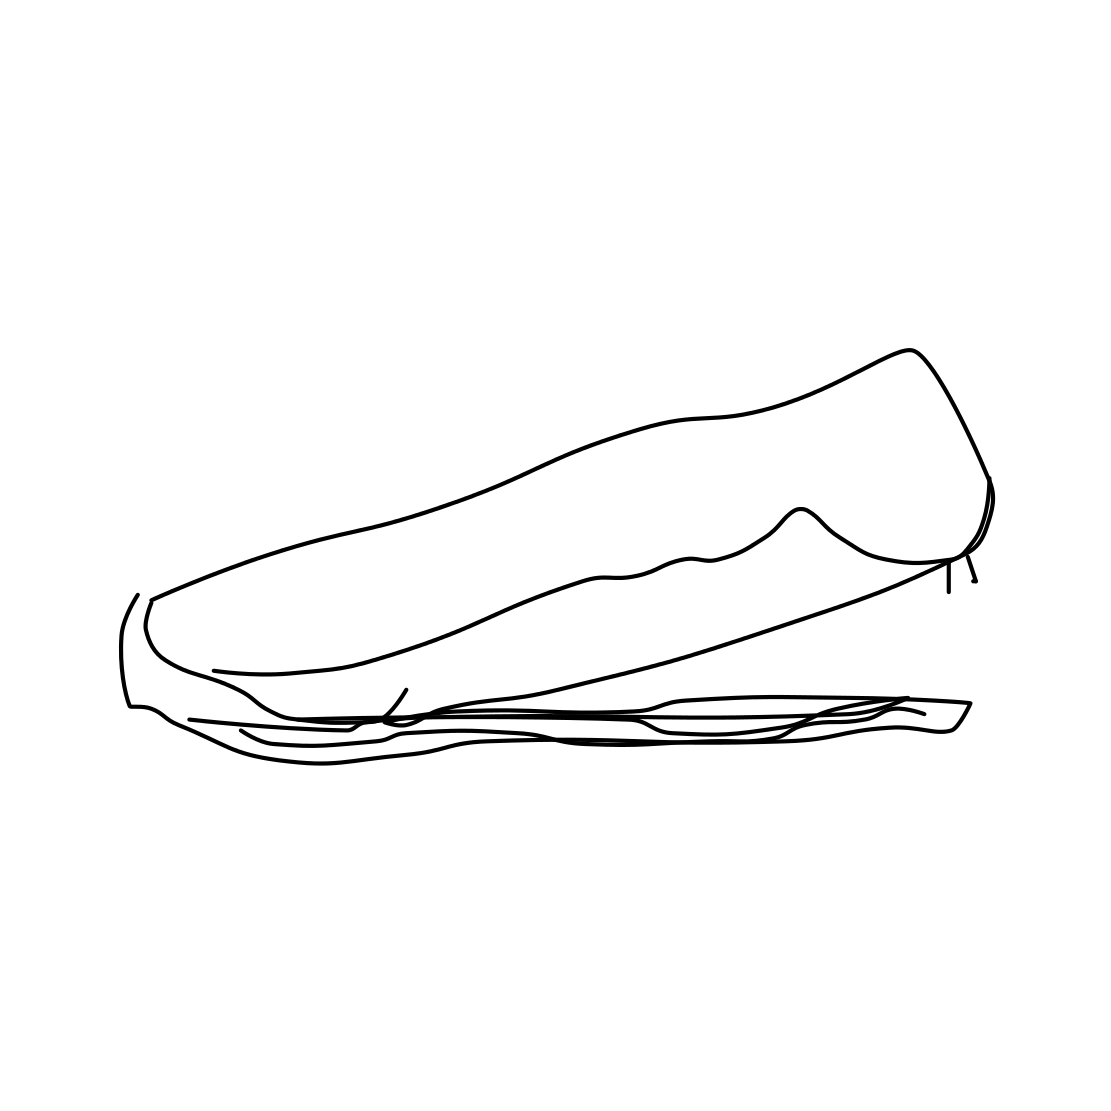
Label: stapler